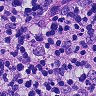
Metastatic tissue present: no